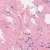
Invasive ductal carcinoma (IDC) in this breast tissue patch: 1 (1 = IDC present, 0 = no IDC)